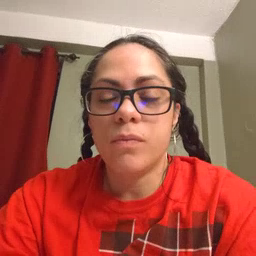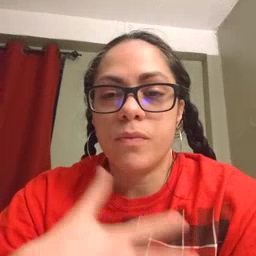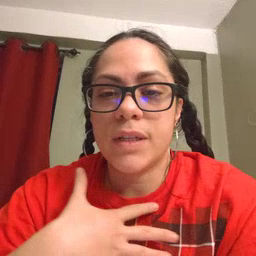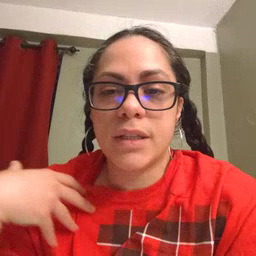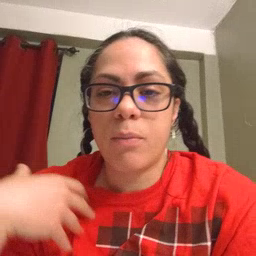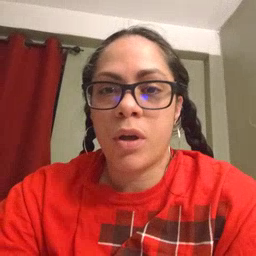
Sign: zebra